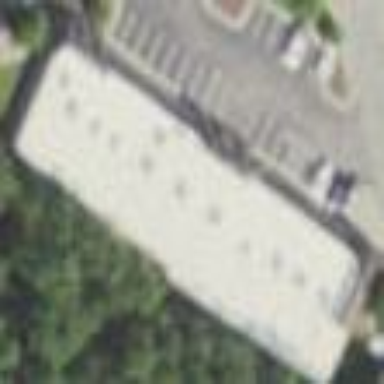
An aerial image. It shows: Retail building.